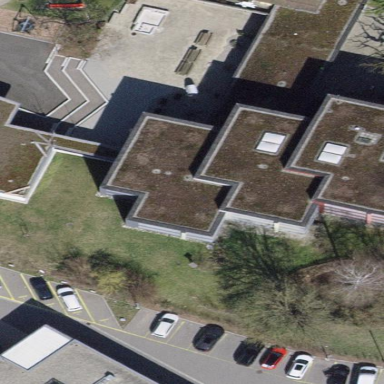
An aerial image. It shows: School building.